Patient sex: M
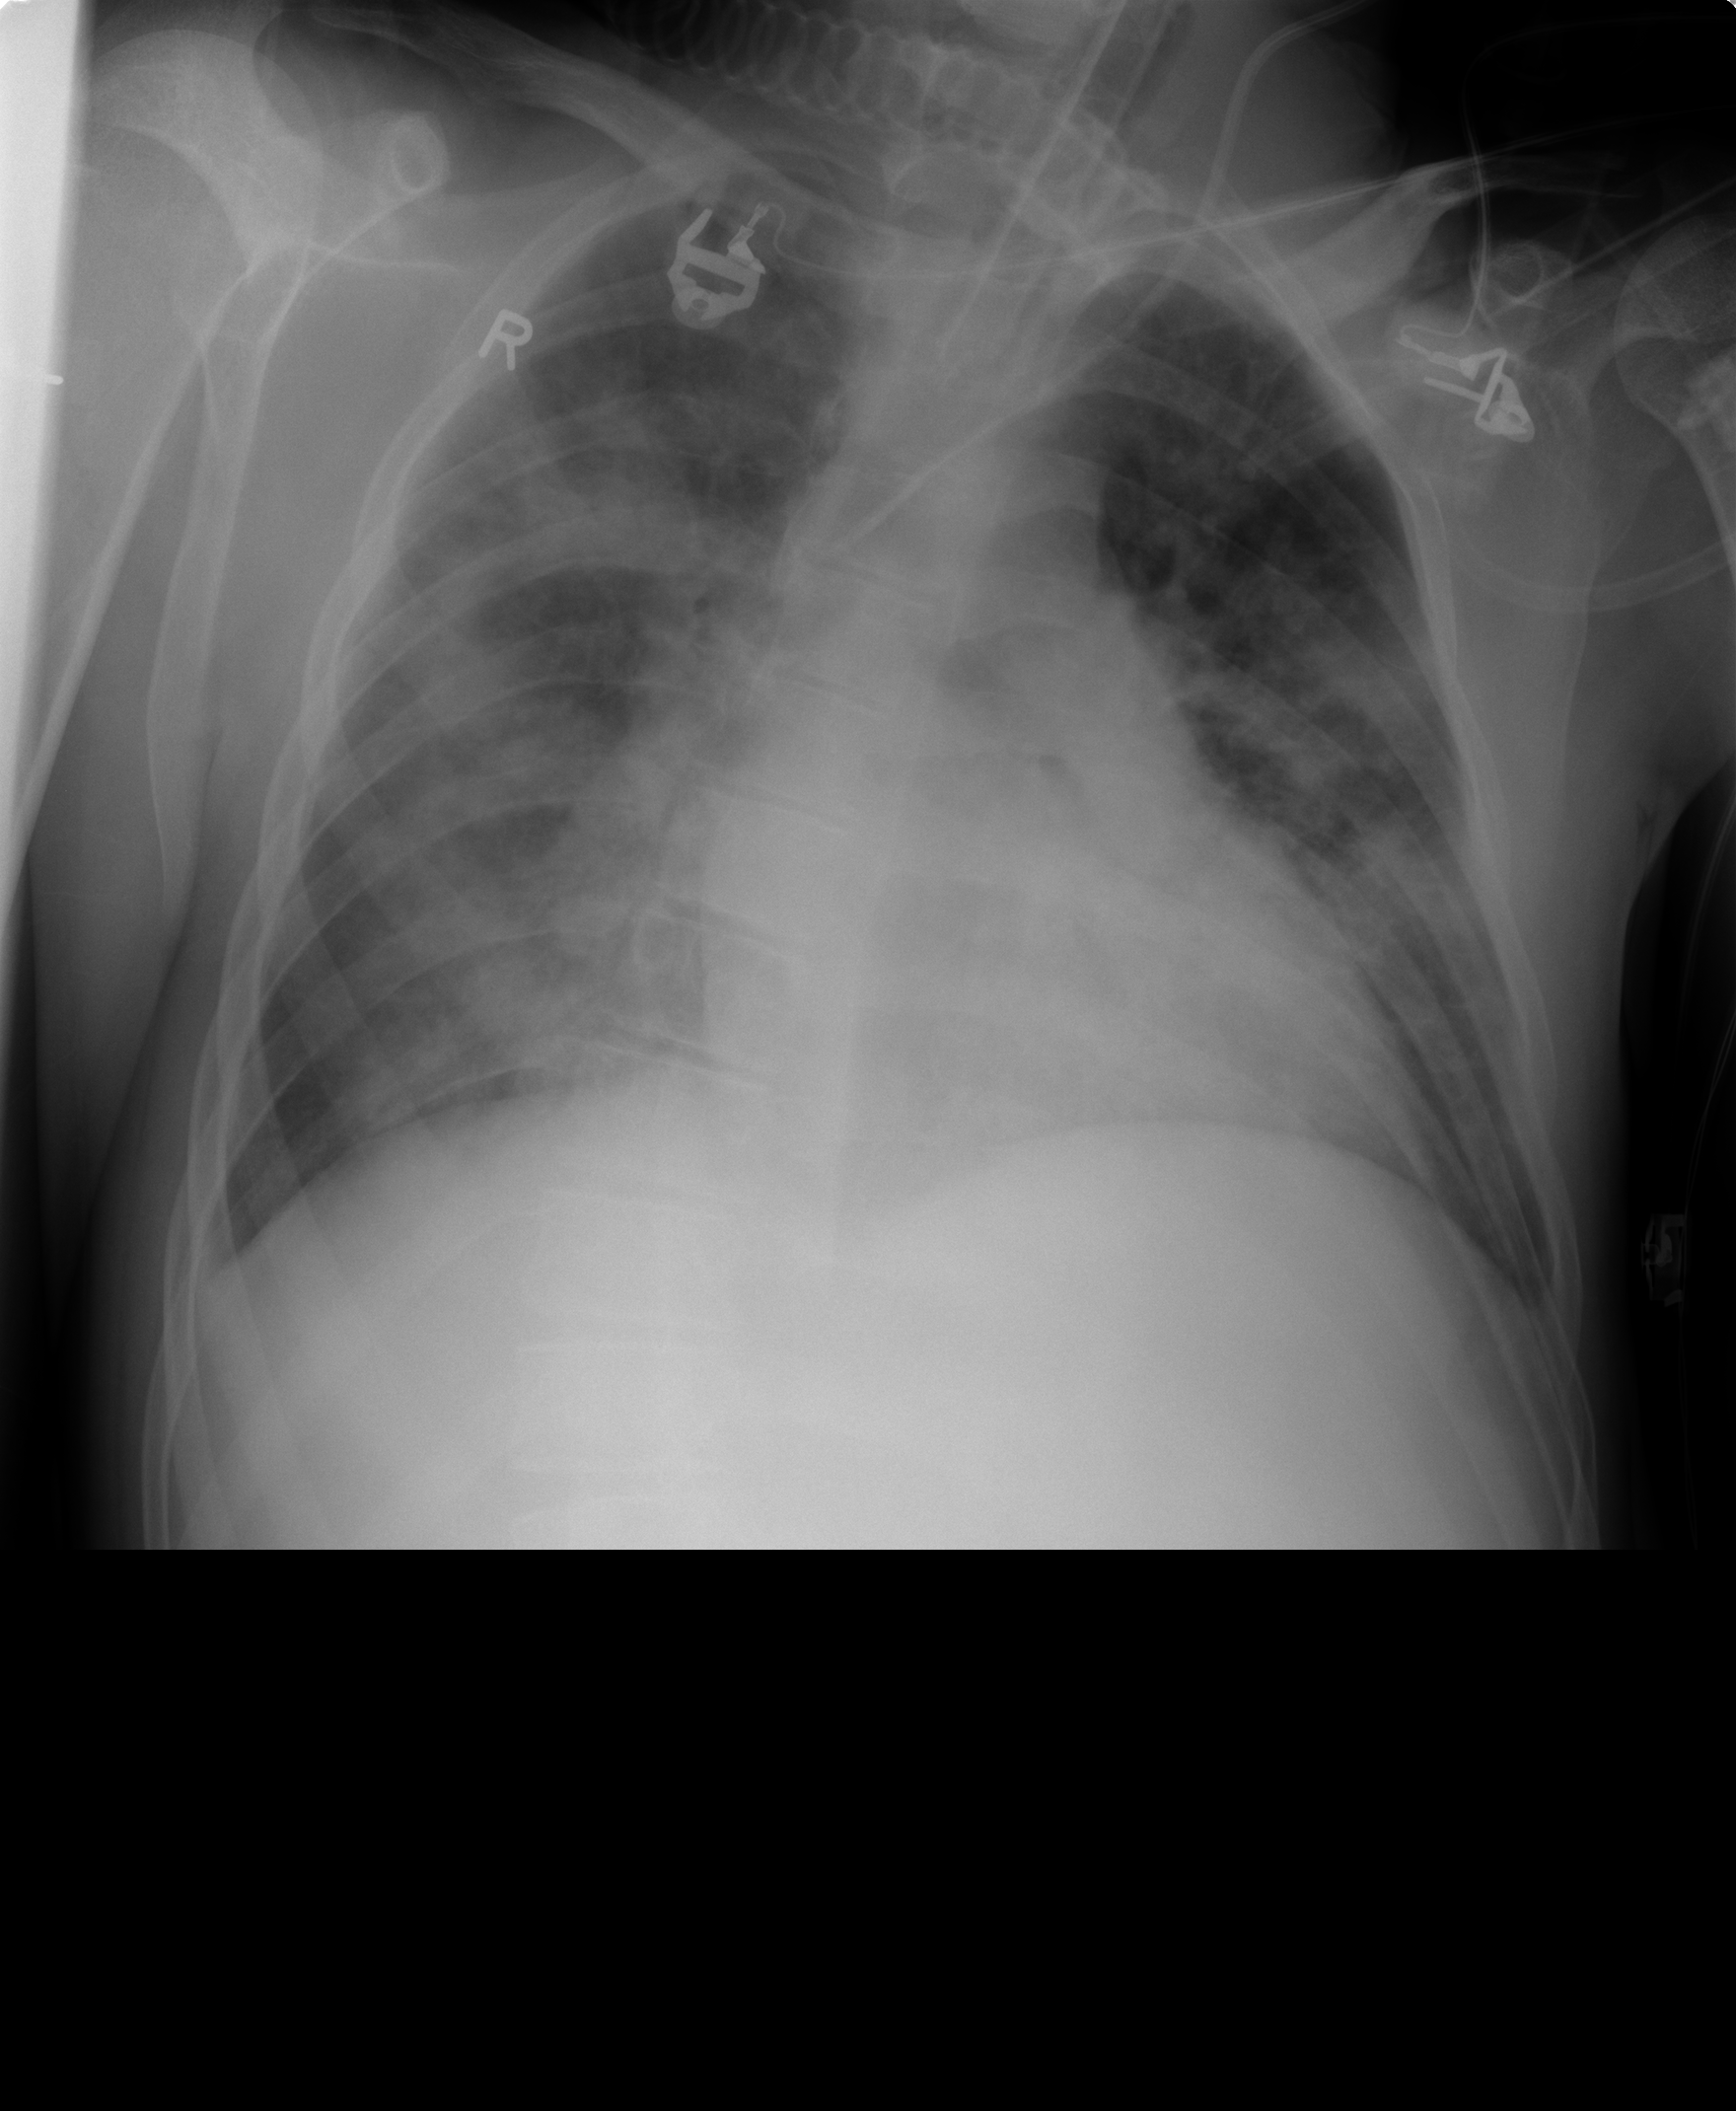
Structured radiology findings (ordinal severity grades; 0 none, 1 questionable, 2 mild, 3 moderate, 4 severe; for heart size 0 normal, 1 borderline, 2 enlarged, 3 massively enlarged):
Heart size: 1
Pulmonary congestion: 2
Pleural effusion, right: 1
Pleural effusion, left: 1
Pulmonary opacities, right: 3
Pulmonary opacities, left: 3
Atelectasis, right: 3
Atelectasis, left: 3